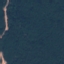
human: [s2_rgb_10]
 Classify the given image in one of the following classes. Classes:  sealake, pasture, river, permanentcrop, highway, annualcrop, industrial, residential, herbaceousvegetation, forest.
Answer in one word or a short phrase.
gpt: Forest